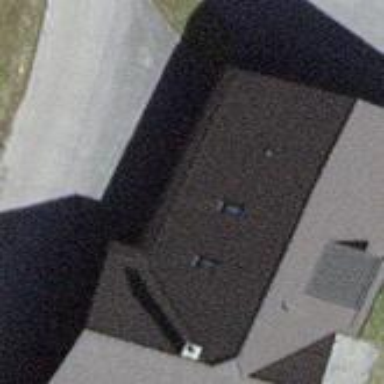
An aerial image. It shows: Simple and straightforward house.